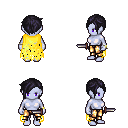
a pixel art fantasy rpg character, female body template, dark elf, purple skin, yellow tattered cape, gold greaves, raven pixie cut hairstyle, bracelets, dagger, four views (front, back, left, right), 2x2 character sprite sheet, small pixel art, hard edges, no anti-aliasing